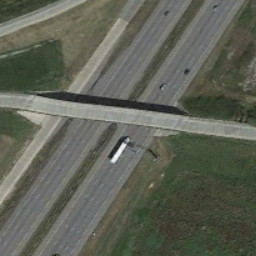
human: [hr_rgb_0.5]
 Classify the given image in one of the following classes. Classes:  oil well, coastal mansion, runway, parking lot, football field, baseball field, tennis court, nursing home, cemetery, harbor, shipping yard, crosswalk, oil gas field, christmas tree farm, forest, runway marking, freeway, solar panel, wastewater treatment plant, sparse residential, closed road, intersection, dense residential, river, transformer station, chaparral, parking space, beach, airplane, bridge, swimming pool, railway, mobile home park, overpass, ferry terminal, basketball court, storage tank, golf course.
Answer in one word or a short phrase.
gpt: overpass